Interaction volume radius: 10 \u00c5
Interaction volume height: 20 \u00c5
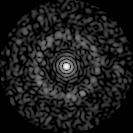
Disorder parameter: 0.8351